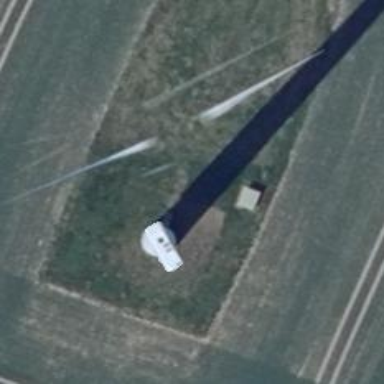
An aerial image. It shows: Wind generator powered by wind turbines of horizontal axis type. It is manufactured by Vestas.